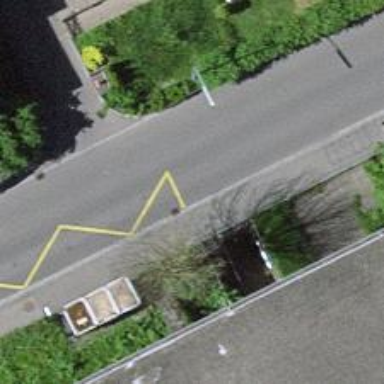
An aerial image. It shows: Platform for public transport. The platform is located by the road.